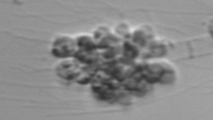
Label: Leptocylindrus_mediterraneus